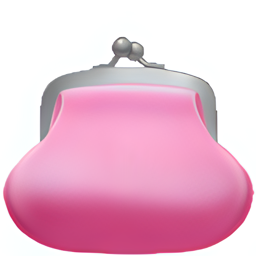
Name: purse
Emoji: 👛
Group: Objects
Sub-group: clothing